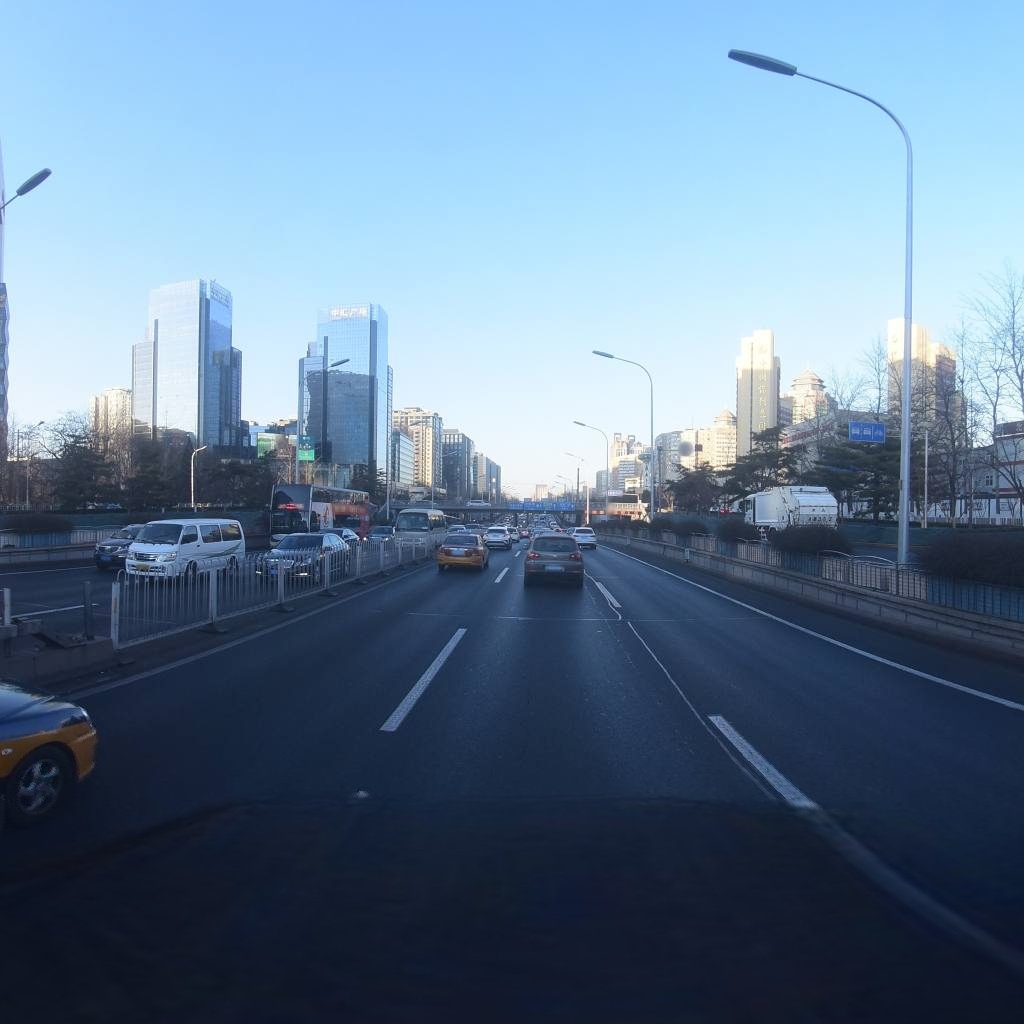
Region: Dongcheng
Road damage annotations: transverse patch, longitudinal patch, longitudinal patch